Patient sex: F
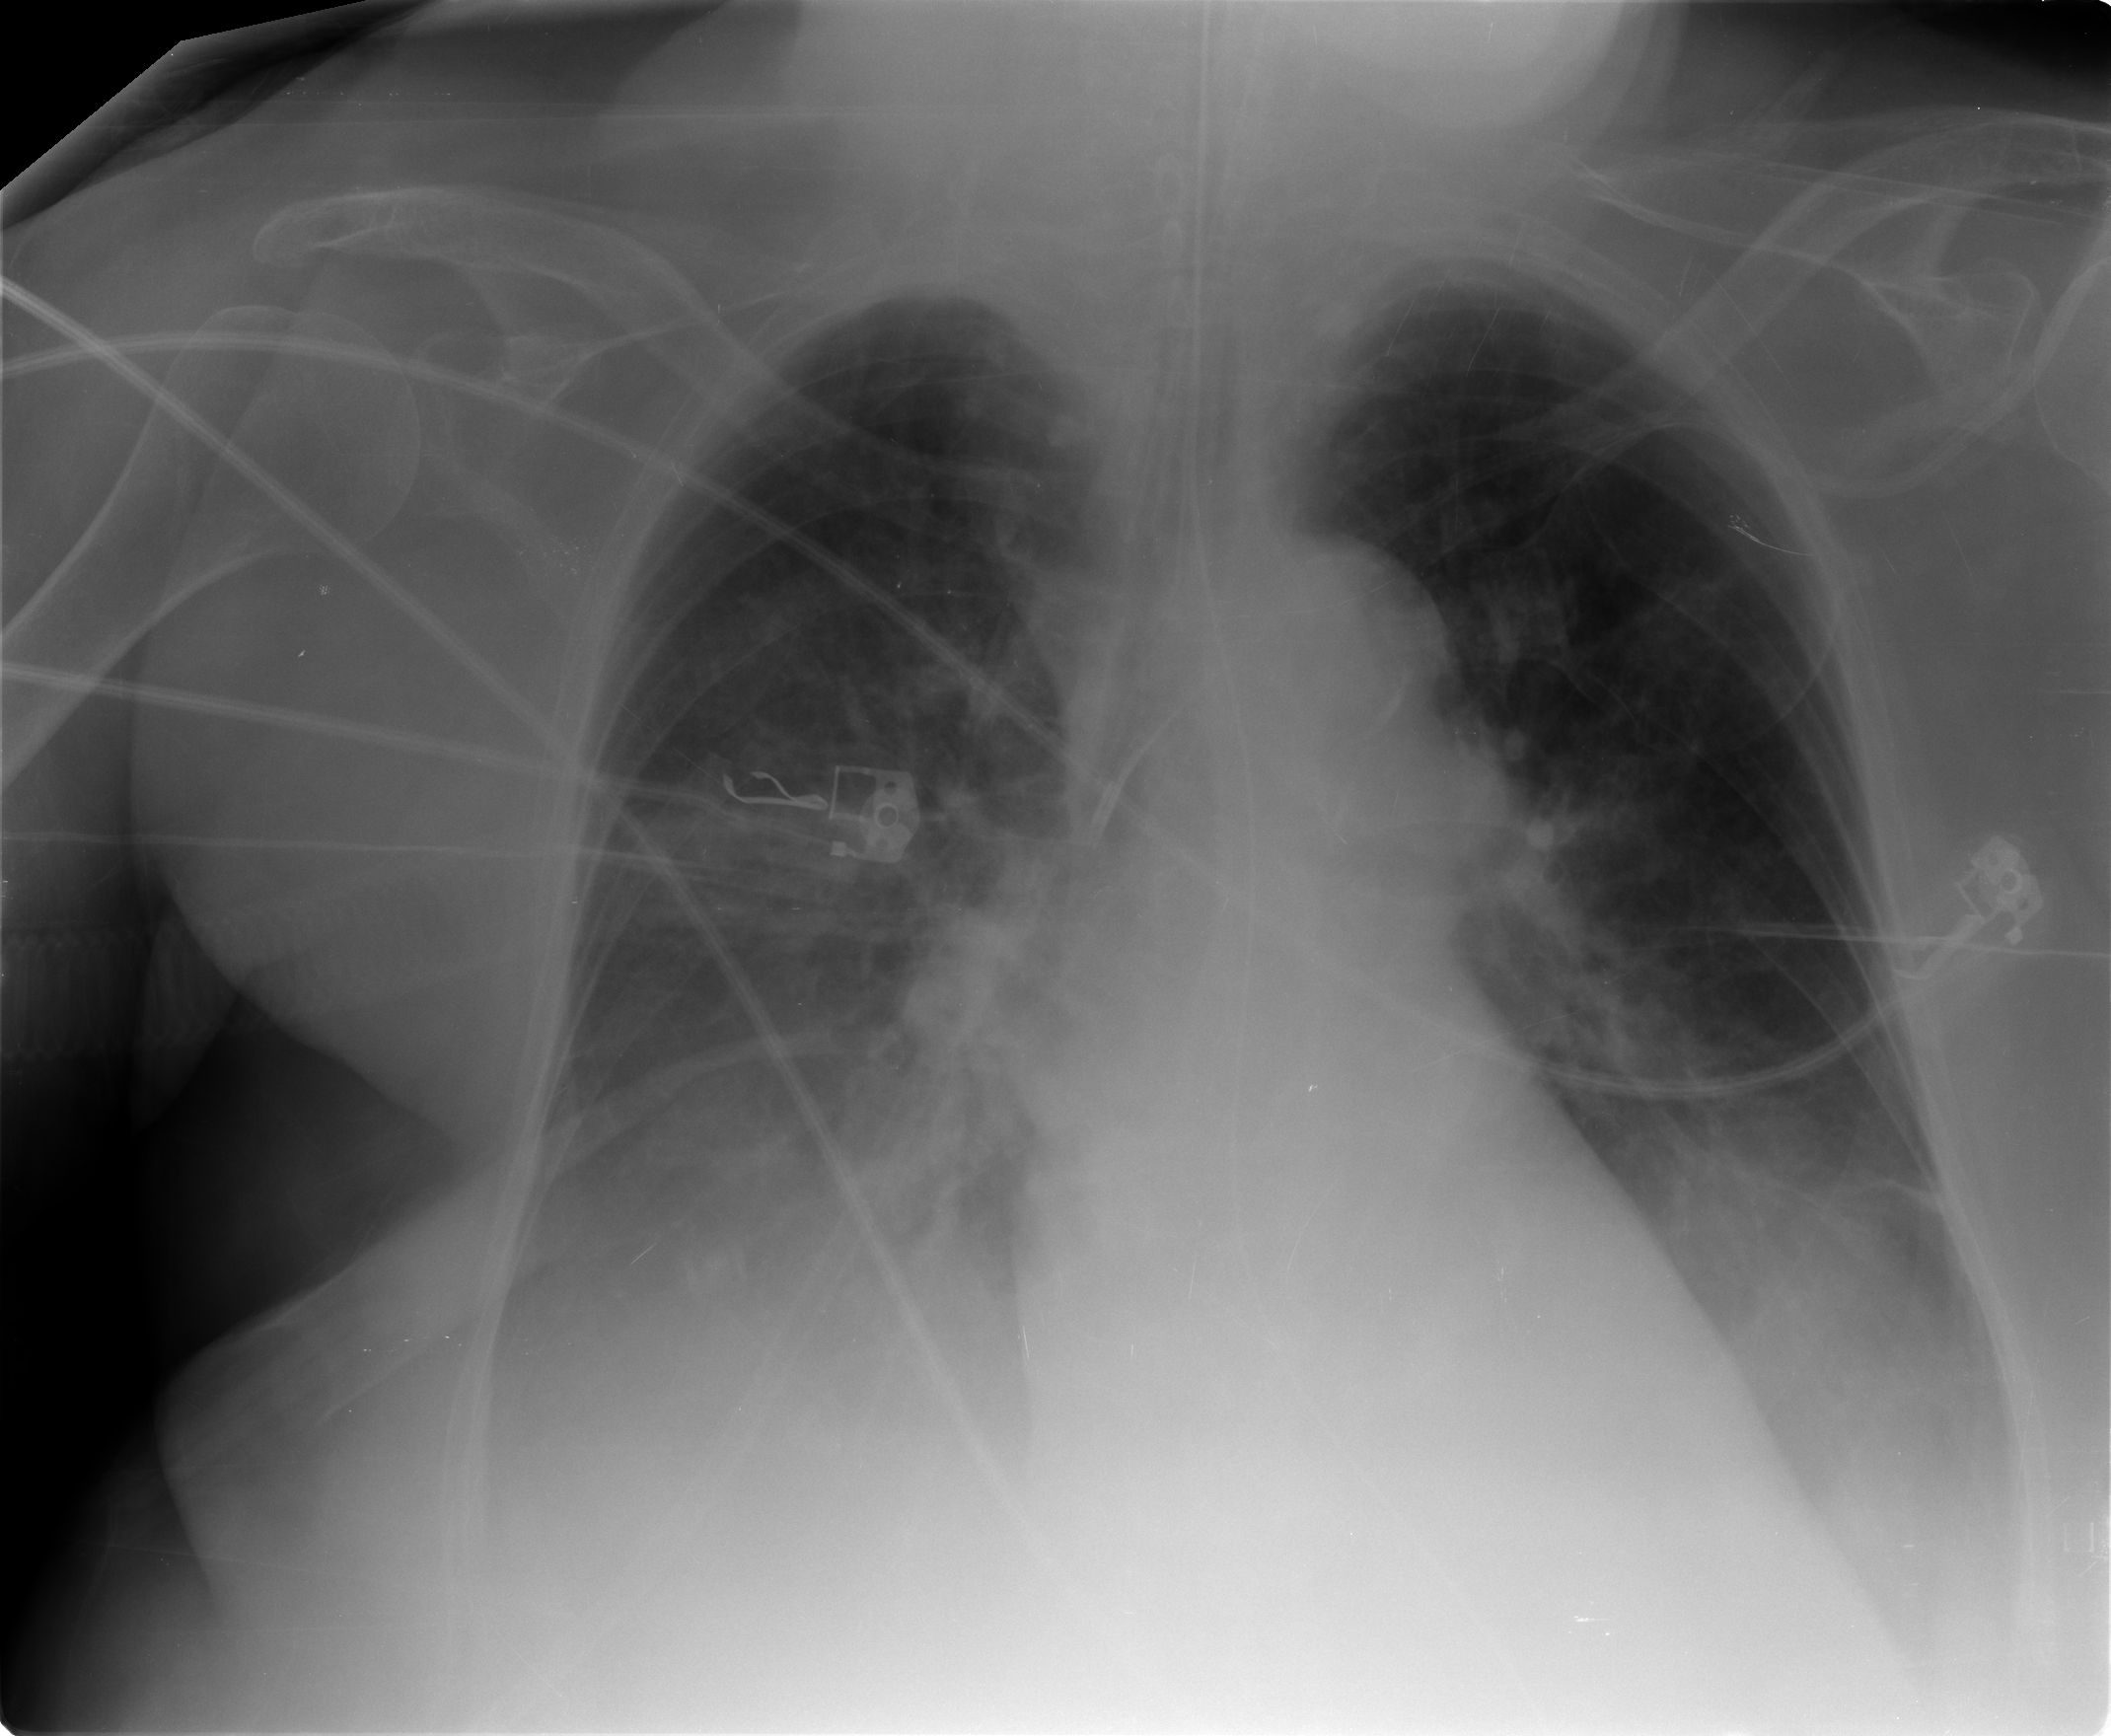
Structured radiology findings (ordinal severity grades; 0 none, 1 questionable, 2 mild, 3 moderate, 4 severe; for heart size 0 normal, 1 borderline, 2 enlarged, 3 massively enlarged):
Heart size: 1
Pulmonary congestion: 2
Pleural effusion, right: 3
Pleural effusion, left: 2
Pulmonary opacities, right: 2
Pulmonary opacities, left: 2
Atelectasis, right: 2
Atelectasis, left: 2